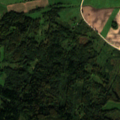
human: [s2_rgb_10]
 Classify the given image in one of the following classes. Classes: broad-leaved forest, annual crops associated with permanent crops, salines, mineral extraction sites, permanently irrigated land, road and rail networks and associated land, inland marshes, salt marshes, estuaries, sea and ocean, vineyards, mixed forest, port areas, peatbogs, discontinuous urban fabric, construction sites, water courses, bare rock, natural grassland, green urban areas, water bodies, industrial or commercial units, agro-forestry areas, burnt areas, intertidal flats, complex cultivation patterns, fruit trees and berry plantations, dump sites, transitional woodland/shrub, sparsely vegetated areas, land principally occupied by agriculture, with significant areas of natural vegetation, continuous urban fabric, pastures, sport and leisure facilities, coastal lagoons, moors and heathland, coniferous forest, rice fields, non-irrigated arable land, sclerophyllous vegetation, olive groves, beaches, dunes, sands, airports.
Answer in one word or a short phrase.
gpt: non-irrigated arable land, pastures, land principally occupied by agriculture, with significant areas of natural vegetation, broad-leaved forest, mixed forest, transitional woodland/shrub